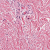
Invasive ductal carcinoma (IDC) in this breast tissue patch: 0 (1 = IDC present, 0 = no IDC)